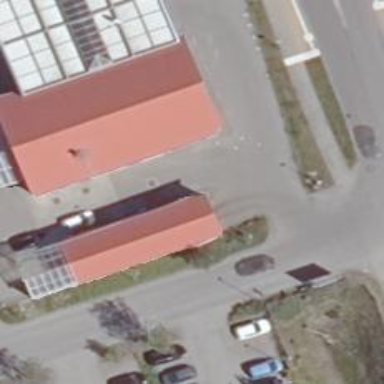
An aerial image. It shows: Car wash facility.